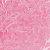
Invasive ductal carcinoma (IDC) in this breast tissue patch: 0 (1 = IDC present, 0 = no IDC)